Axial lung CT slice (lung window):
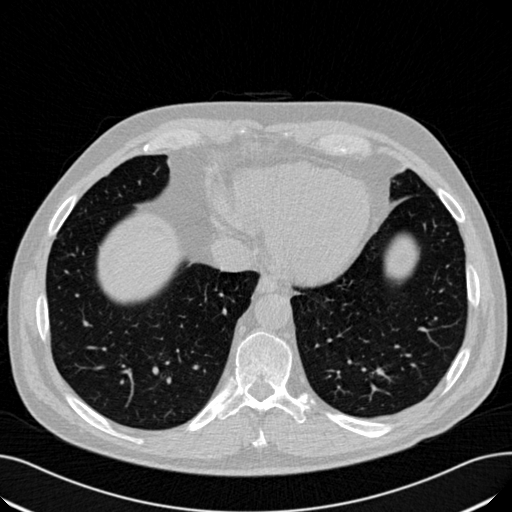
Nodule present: no